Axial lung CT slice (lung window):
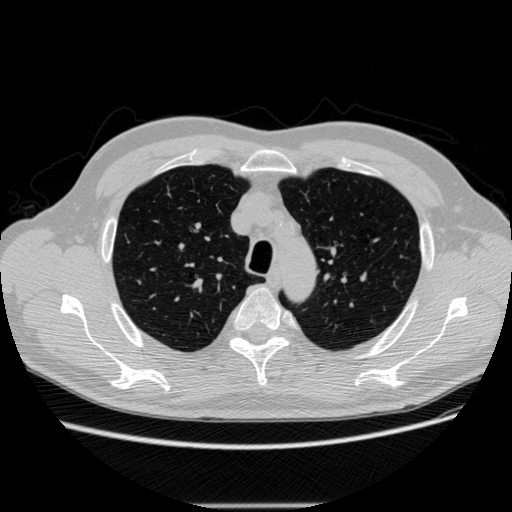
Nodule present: no